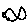
Label: fish